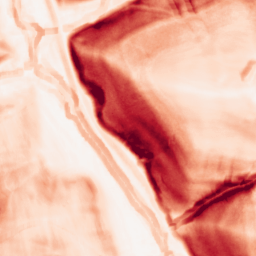
Category: morphological
Decomposition family: morphological_gradient
Decomposition parameters: size: 7
shape: square
Upsampling method: bilinear
Upsampling parameters: scale: 2
Upsampling scale: 2